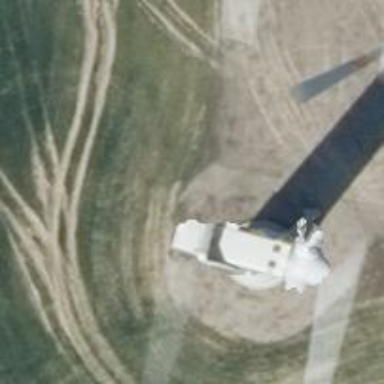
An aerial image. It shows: Wind generator of the horizontal axis type made by Vestas.